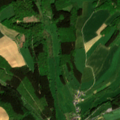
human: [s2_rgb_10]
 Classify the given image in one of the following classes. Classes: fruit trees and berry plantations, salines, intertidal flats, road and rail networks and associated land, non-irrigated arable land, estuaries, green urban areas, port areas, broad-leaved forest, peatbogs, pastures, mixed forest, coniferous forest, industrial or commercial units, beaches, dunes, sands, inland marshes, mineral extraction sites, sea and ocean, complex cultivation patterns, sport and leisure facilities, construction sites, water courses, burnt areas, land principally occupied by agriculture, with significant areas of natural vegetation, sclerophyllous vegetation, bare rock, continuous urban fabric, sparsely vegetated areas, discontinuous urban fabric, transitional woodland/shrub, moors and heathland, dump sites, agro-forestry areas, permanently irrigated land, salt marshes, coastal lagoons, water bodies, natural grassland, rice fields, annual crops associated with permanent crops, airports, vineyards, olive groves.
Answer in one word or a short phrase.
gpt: non-irrigated arable land, complex cultivation patterns, coniferous forest, mixed forest